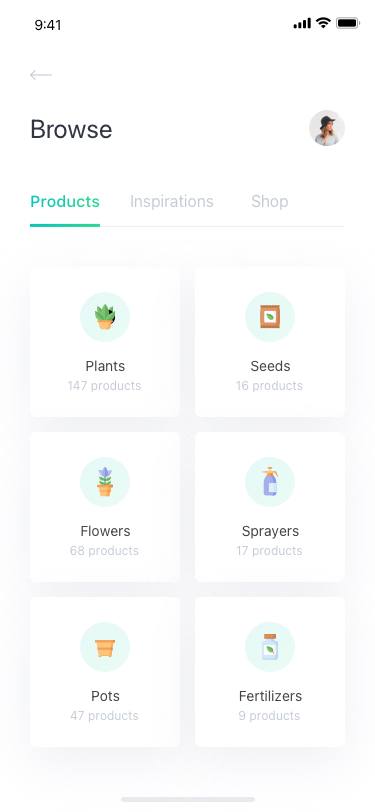
Text in this UI design:
Plants
147 products
Seeds
16 products
Flowers
68 products
Sprayers
17 products
Pots
47 products
Fertilizers
9 products
Inspirations
Shop
Browse